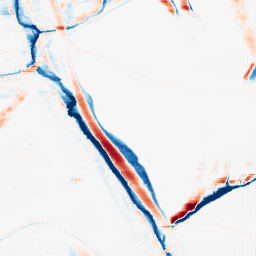
Category: morphological
Decomposition family: morphological_rect
Decomposition parameters: operation: average
width: 20
height: 5
Upsampling method: fft_zeropad
Upsampling parameters: scale: 2
Upsampling scale: 2